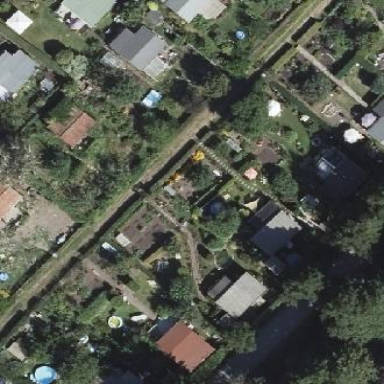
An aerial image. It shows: Plot in the allotments.